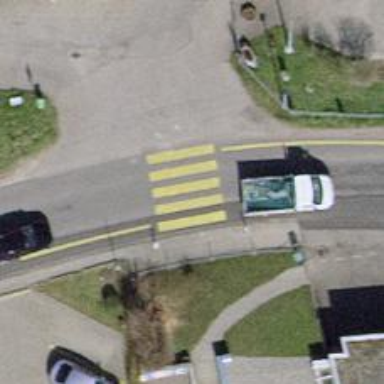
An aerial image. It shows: Marked zebra crossing on the road.